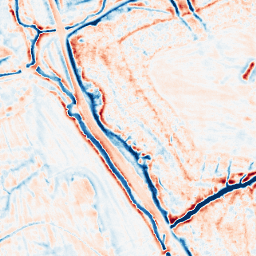
Category: edge_preserving
Decomposition family: bilateral
Decomposition parameters: d: 15
sigma_color: 75
sigma_space: 150
Upsampling method: sinc_blackman
Upsampling parameters: scale: 4
kernel_size: 8
Upsampling scale: 4